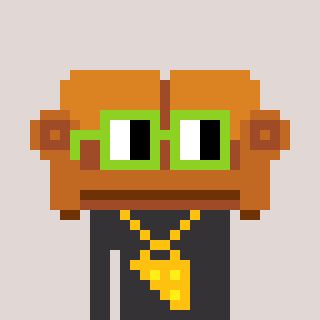
a pixel art character with square light green glasses, a couch-shaped head and a grayscale-colored body on a warm background